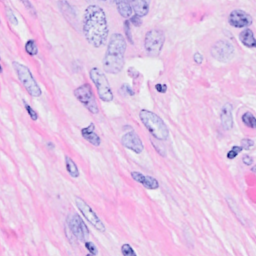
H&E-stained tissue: Breast